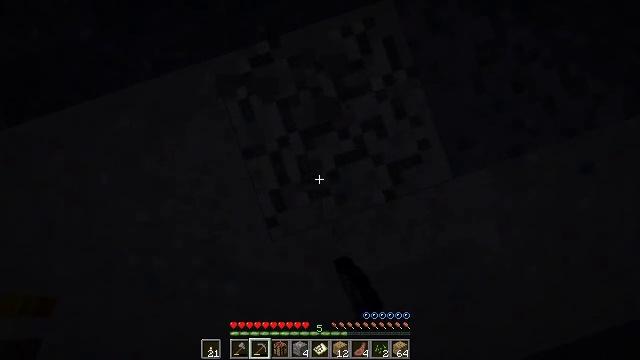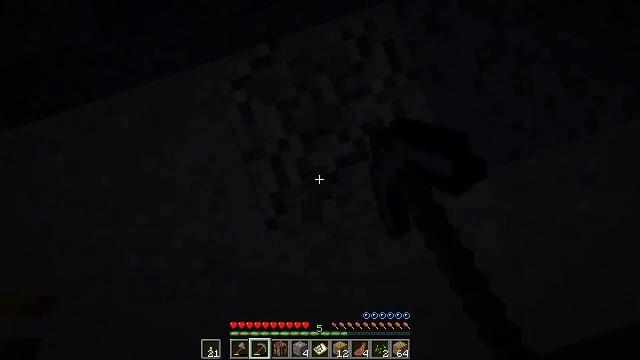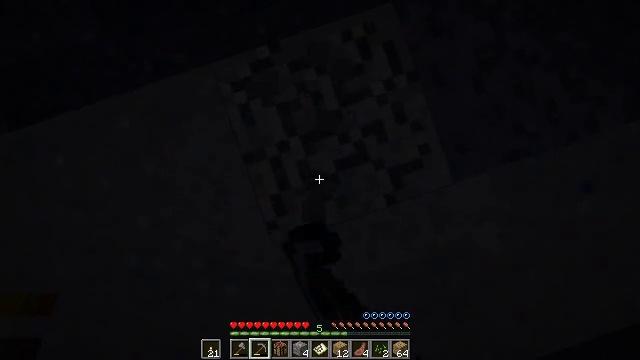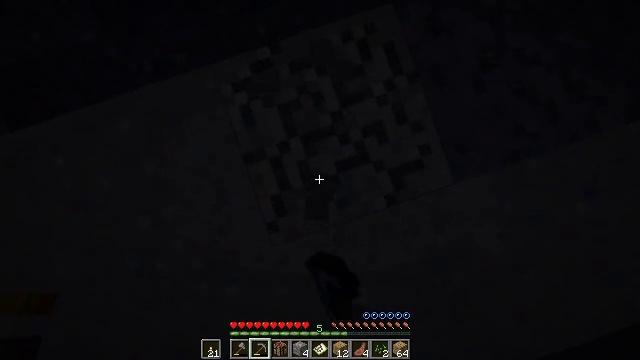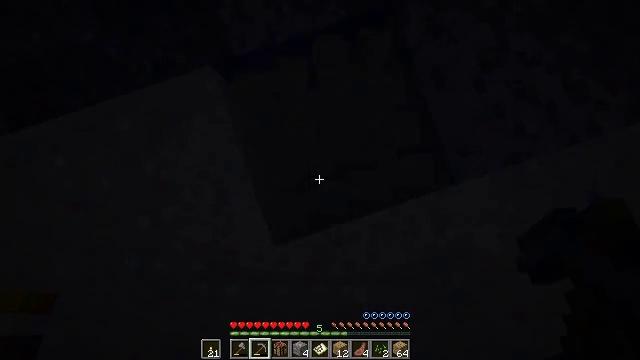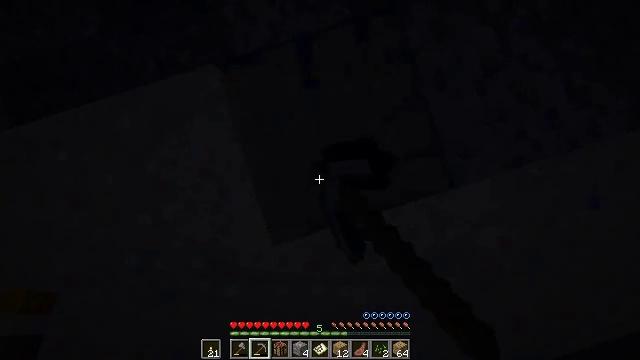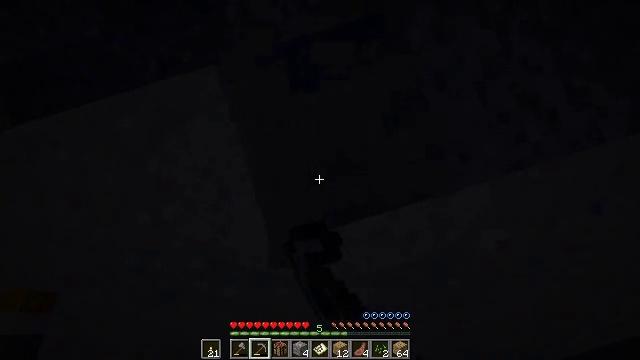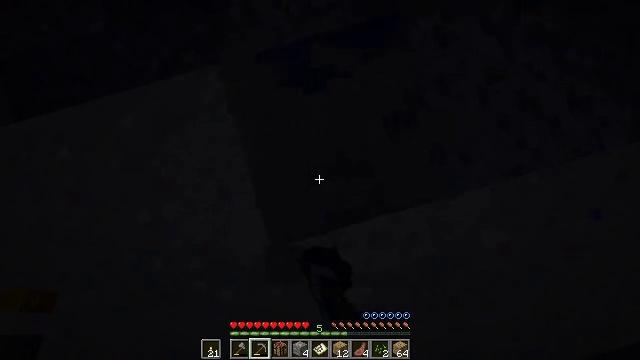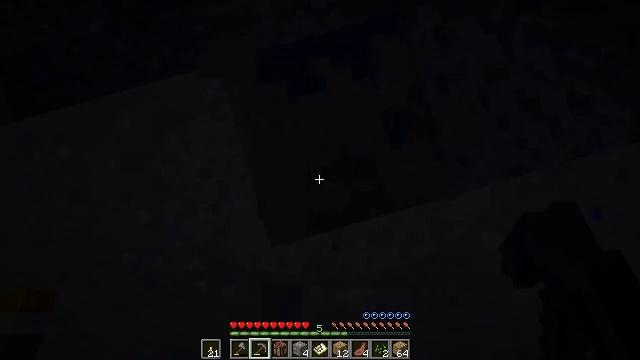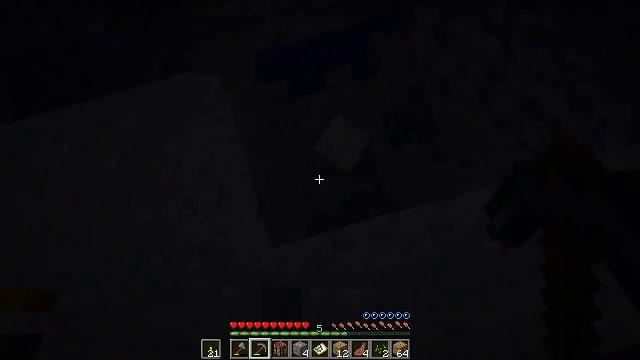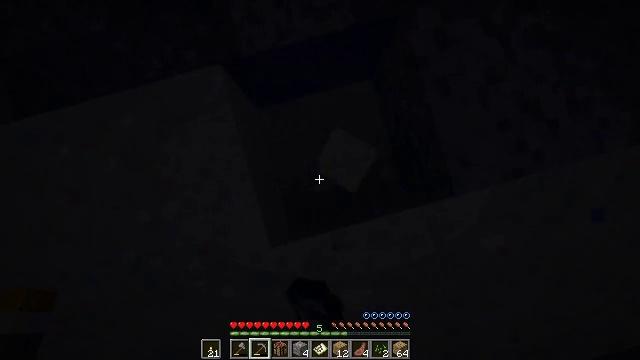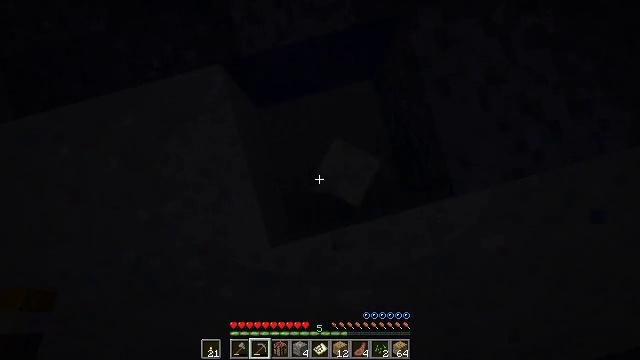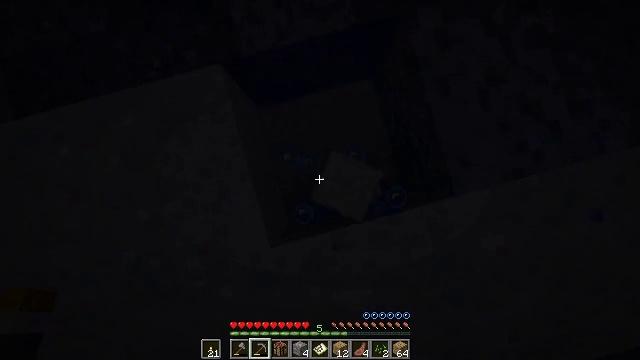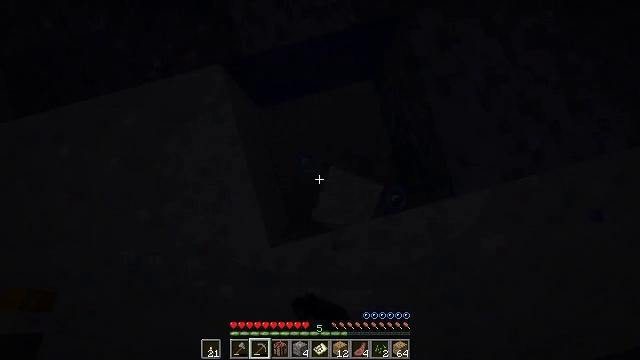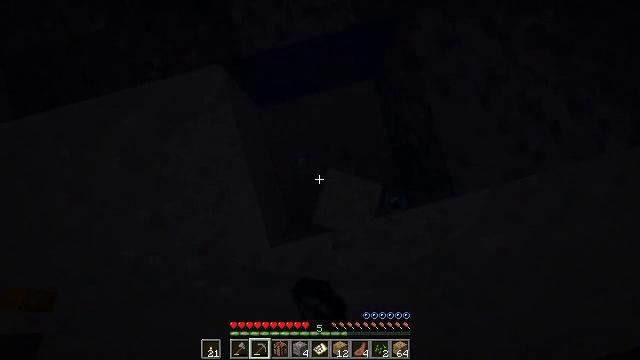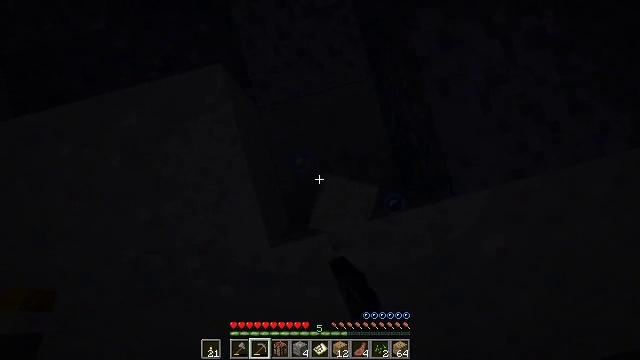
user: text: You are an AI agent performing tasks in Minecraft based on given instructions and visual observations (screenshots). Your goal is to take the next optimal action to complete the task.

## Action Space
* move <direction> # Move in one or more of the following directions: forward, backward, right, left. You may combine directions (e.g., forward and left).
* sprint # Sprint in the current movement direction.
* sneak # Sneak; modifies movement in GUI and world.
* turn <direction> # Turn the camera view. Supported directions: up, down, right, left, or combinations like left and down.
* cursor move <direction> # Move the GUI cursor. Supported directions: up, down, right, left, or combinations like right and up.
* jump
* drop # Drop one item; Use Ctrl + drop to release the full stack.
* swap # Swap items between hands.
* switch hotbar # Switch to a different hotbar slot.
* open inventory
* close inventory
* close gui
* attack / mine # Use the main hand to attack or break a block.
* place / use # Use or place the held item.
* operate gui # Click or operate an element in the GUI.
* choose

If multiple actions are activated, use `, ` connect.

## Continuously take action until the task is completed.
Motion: motion action
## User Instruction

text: Break the sand block.
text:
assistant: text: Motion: attack / mine
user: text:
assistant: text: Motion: attack / mine
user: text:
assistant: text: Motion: attack / mine
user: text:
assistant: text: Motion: attack / mine
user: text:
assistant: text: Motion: turn left, attack / mine
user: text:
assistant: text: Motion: attack / mine
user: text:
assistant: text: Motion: turn left, attack / mine
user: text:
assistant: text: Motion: attack / mine
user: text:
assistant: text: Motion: attack / mine
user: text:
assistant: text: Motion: attack / mine
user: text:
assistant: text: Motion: attack / mine
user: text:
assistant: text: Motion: attack / mine
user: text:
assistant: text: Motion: attack / mine
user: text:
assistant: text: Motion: attack / mine
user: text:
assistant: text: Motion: attack / mine
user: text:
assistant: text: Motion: attack / mine
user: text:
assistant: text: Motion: attack / mine
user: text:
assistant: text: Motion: attack / mine
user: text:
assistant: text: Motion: attack / mine
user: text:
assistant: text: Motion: attack / mine
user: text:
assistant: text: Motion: attack / mine
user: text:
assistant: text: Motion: attack / mine
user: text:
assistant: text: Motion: attack / mine
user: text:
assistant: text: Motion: attack / mine
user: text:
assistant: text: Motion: attack / mine
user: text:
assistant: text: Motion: attack / mine
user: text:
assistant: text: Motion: attack / mine
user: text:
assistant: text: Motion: attack / mine
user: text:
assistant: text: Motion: attack / mine
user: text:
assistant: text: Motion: attack / mine